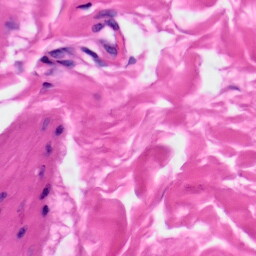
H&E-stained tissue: Skin